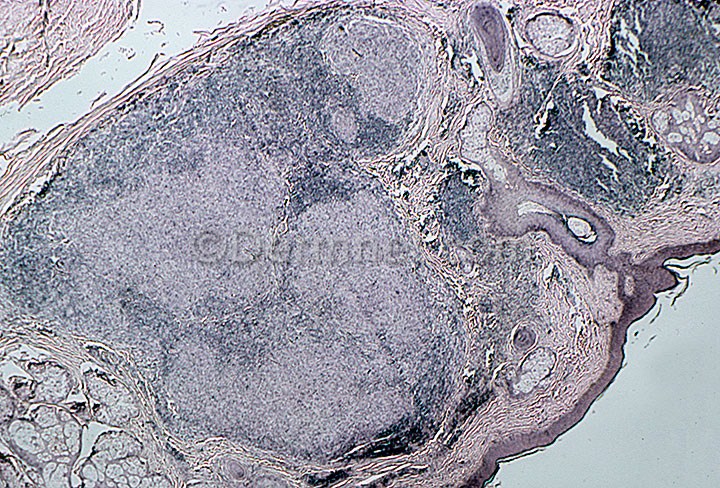
Disease: Actinic Keratosis Basal Cell Carcinoma and other Malignant Lesions